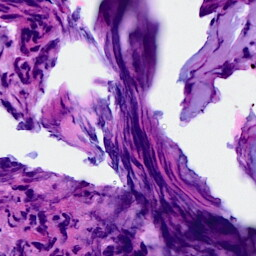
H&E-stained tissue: Breast